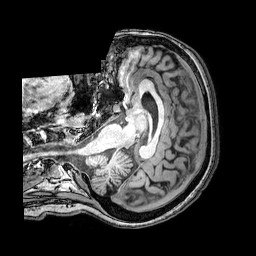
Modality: T1w
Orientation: axial
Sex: female
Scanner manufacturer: philips
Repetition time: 0.008069 s
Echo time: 0.00369 s